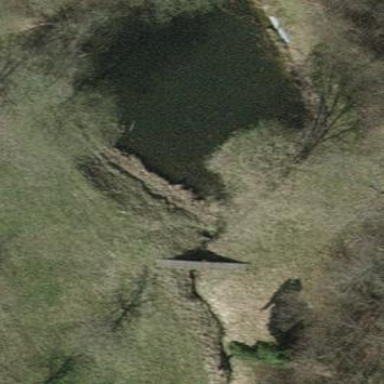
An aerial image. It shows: Pond with natural water.